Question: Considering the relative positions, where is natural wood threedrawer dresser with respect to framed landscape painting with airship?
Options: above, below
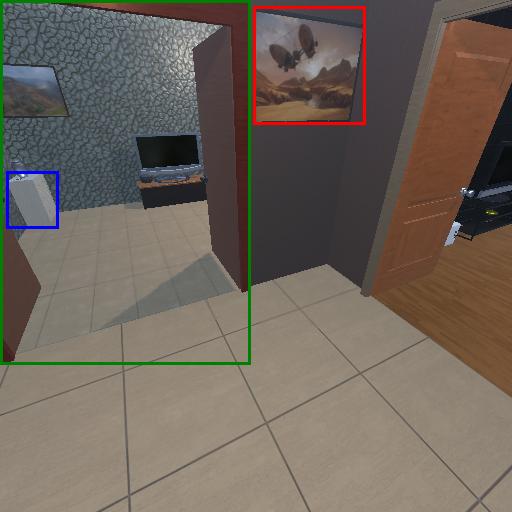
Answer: above